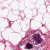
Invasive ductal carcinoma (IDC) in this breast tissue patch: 0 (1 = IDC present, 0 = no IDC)